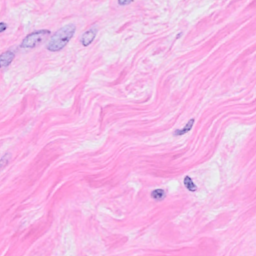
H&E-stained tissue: Breast